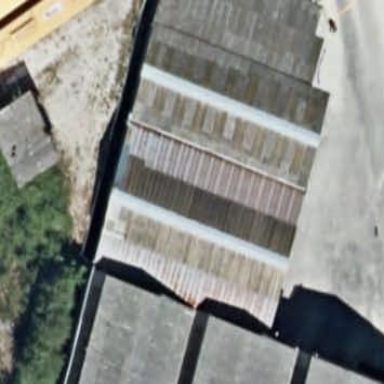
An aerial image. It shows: Industrial building.